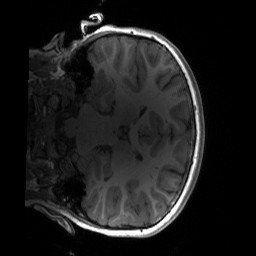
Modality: T1w
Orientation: coronal
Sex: male
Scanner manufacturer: siemens
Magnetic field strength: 3 T
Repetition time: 1.9 s
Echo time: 0.00243 s